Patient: sex M, age 75
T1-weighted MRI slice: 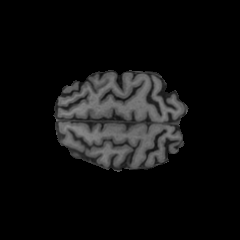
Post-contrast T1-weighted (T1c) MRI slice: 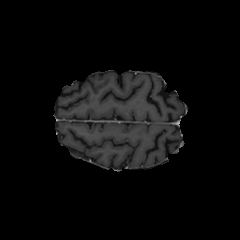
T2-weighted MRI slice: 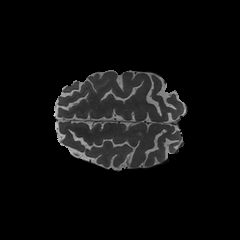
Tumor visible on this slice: no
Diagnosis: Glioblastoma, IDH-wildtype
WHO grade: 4